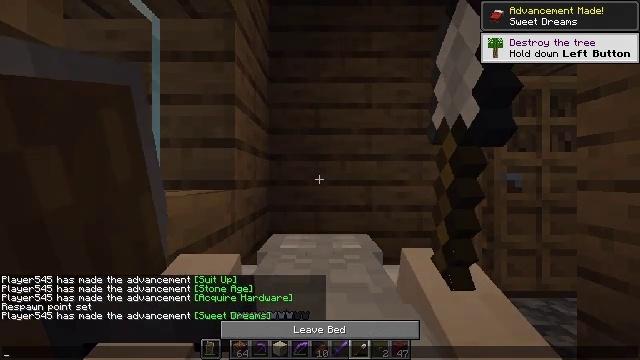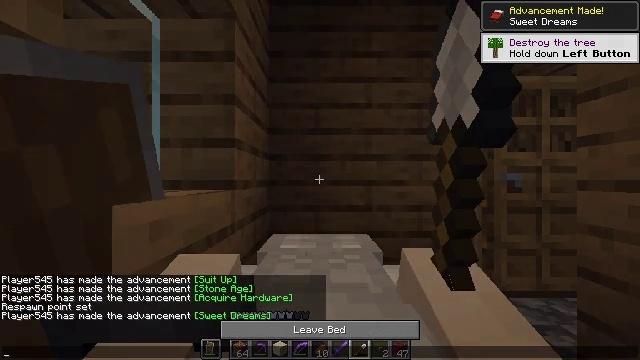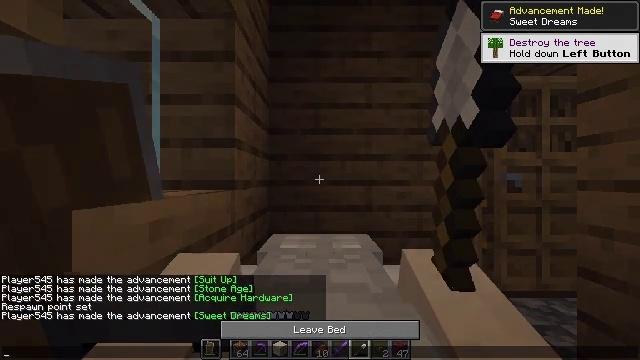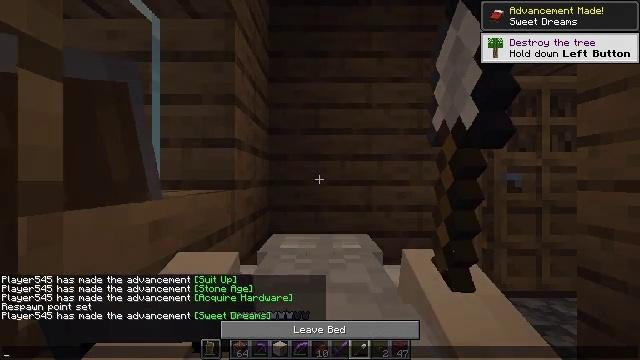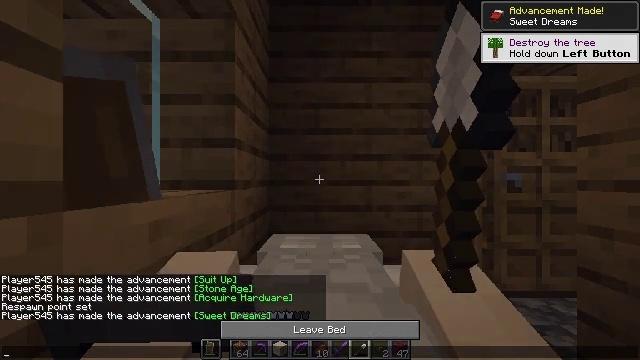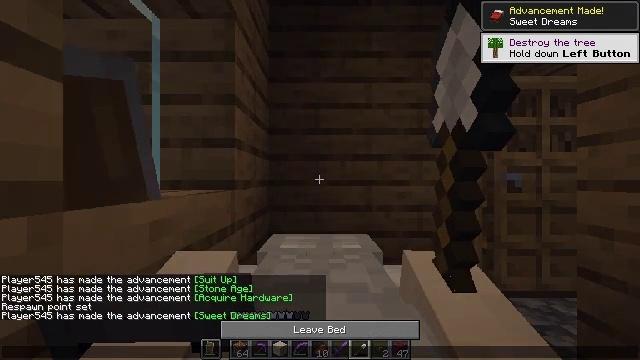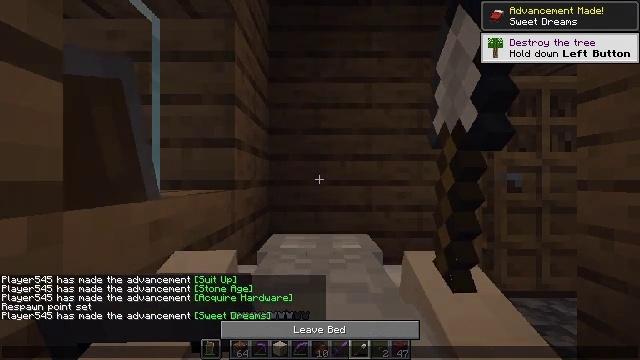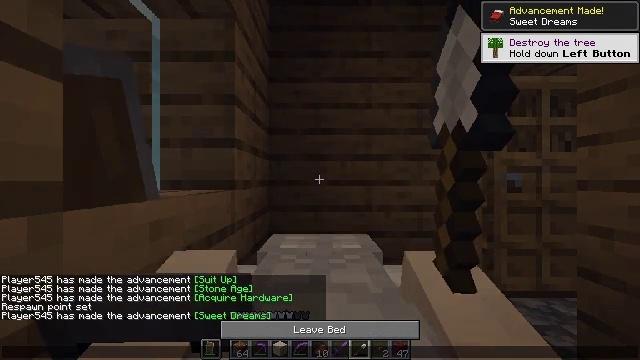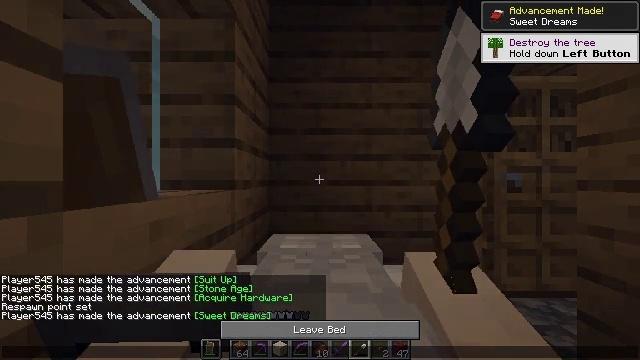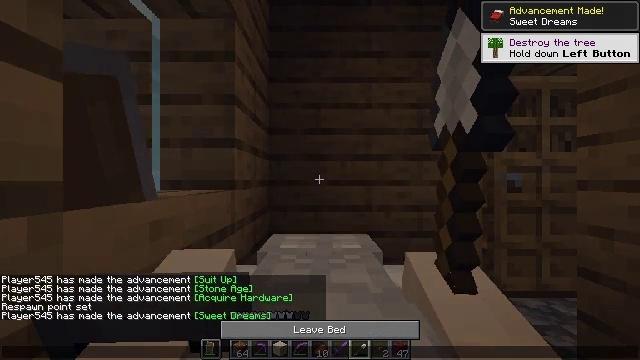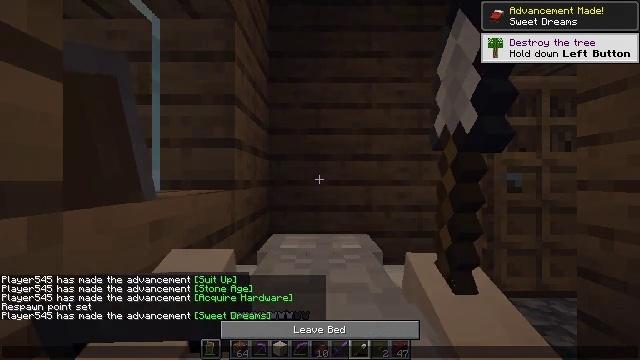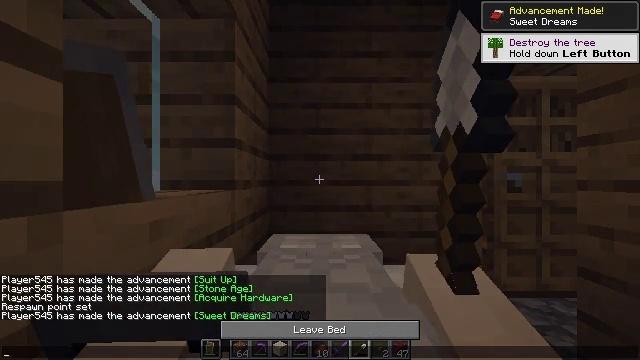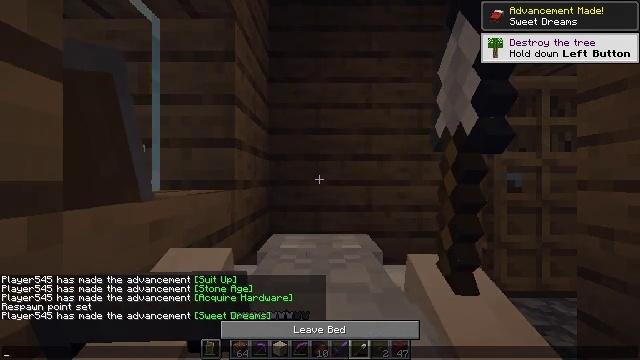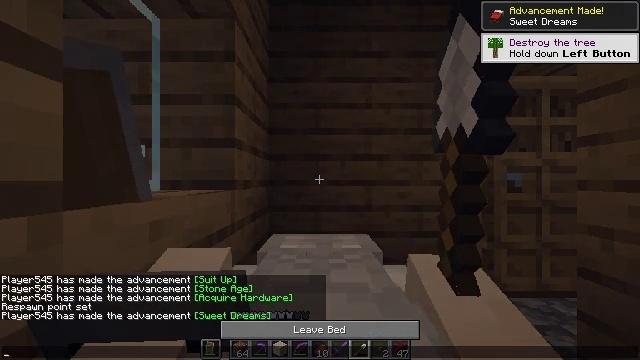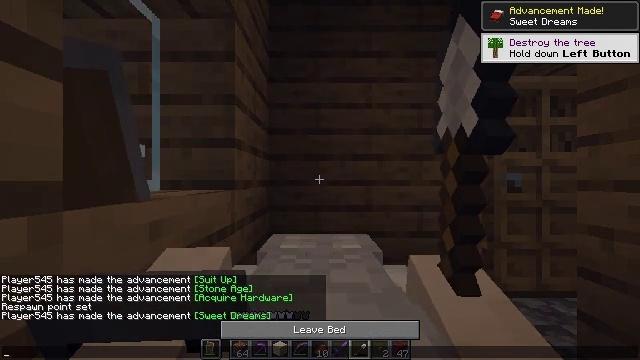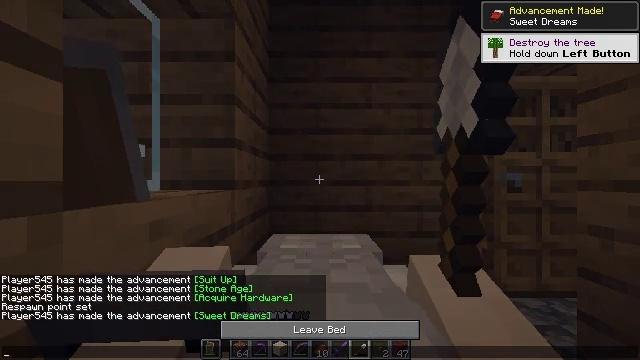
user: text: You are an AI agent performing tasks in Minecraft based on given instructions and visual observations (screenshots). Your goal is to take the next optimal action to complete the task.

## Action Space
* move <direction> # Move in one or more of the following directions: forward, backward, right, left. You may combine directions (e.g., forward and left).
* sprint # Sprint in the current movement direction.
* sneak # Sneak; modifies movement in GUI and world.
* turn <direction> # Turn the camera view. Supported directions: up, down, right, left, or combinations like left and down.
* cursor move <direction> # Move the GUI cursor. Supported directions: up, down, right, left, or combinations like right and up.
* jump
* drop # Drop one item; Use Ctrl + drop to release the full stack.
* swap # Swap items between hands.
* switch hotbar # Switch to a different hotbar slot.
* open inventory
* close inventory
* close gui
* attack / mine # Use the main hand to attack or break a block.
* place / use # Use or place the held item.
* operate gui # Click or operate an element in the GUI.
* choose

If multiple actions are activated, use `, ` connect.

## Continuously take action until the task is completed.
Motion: motion action
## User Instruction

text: Gather oak leaves by attacking.
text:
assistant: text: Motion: no_op
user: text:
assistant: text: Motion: no_op
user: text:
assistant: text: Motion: no_op
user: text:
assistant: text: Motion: no_op
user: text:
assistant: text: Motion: no_op
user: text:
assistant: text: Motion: no_op
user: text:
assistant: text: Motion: no_op
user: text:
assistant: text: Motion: no_op
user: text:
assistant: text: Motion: no_op
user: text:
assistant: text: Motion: no_op
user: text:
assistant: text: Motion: no_op
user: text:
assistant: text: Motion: no_op
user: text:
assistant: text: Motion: no_op
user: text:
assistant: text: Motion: no_op
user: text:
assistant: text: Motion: no_op
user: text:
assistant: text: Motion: no_op
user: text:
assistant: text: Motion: no_op
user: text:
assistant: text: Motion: no_op
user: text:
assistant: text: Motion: no_op
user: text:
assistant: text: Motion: no_op
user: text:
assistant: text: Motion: no_op
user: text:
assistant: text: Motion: no_op
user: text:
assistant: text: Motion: no_op
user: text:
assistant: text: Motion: no_op
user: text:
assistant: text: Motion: no_op
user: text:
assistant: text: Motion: no_op
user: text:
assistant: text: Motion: no_op
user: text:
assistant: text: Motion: no_op
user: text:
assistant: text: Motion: no_op
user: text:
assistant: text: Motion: no_op